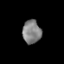
Tissue: lung
Cell type: Endothelial cells
Senescence score: 0.6141
Nuclear area (px): 425
Mean DAPI intensity: 129.235